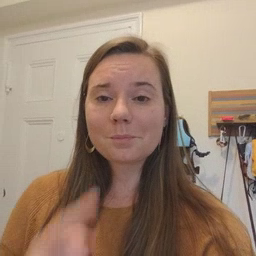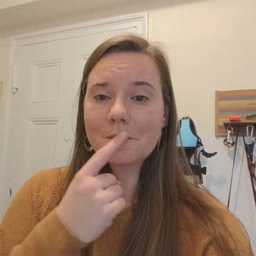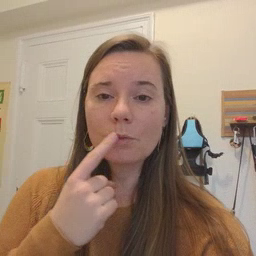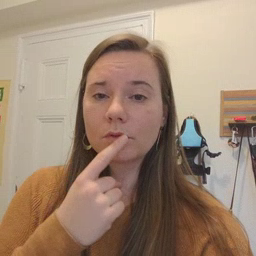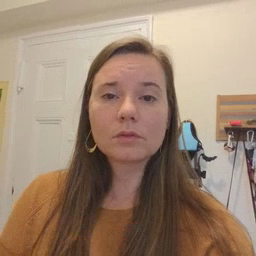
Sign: mouth